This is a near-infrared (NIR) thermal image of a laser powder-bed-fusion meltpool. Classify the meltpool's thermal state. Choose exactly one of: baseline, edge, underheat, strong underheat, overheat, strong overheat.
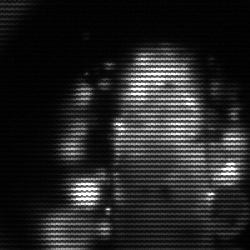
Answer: strong underheat